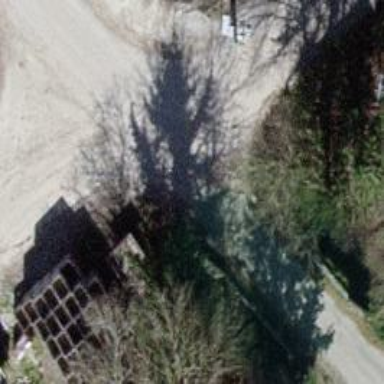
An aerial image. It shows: Unclassified paved road.